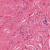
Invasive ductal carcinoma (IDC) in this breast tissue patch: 0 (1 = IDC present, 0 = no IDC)